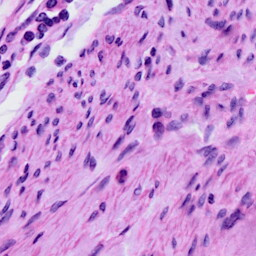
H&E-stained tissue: Cervix